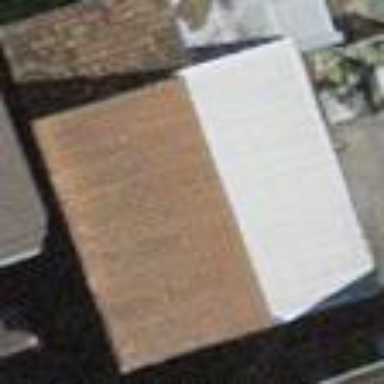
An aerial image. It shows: Shed.